Question: Basically, I need to make a header, styled like this:

Is there a full css way, or do I need to use background-images?
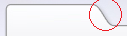
Answer: Yes, you can do it using only CSS, but it's not easy and the result is... well, ugly.
You might want to check this as well: <URL>
: I got a better idea today, check this <URL>
The CSS is as follows:
'''
h1 {
min-width: 150px;
height: 30px;
margin: 0;
/**border: solid 2px #979797;/**/
border-bottom: none;
border-radius: 8px 0 0 0;
box-shadow: -2px -2px 2px #a5a5b1;
display: inline-block;
position: relative;
background: linear-gradient(#e8e8ea, #f8f8fa);
}
h1:before {
/**top: -2px;/**/
/**/top: 0;/**/
right: -23px;
width: 30px;
height: 30px;
border-radius: 0 8px 0 0;
/**border: solid 2px #979797;/**/
border-left: none;
border-bottom: none;
box-shadow: 2px -2px 2px #a5a5b1;
/** outline: solid 1px red; /* uncomment this to check position */
transform: skewX(30deg);
position: absolute;
background: linear-gradient(#e8e8ea, #f8f8fa);
content: '';
}
h1:after {
right: -44px;
/**bottom: 0;/**/
/**/bottom: 2px;/**/
width: 16px;
height: 8px;
/**border: solid 2px #979797;/**/
border-top: none;
border-right: none;
border-radius: 0 0 0 8px;
box-shadow: inset 2px -2px 2px #a5a5b1, -4px 4px 2px #f8f8fa;
/** outline: solid 1px red; /* uncomment this to check position */
transform: skewX(30deg);
position: absolute;
content: '';
}
div {
min-height: 130px;
margin-top: -7px;
/**border: solid 2px #979797;/**/
border-radius: 0 8px 0 0;
box-shadow: -2px -2px 2px #a5a5b1, 2px -2px 2px #a5a5b1;
background: linear-gradient(#f8f8fa, #f6f6f8);
}
'''
It can be made to look prettier, but that would require a fixed width for the heading and a pseudo-element on the div.